Question: What algorithm can we use to find the local maxima in a randomly generated value array of length 10?
My current strategy is to break the array into 3 and find the maximum element of each subset array, but that does not include all the maxima.

Ideally, I would like the first point to also be identified as a local maximum, and the third red from left should not be marked as such.
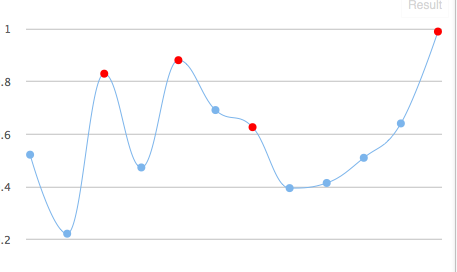
Answer: Just go through all the indices and compare that element to the two elements on either side, skipping the check if it's on the edge.
Pseudo-code:
'''
for each index
if (index == 0 or array[index-1] < array[index])
and (index == array.length-1 or array[index+1] < array[index])
{
store index
}
'''